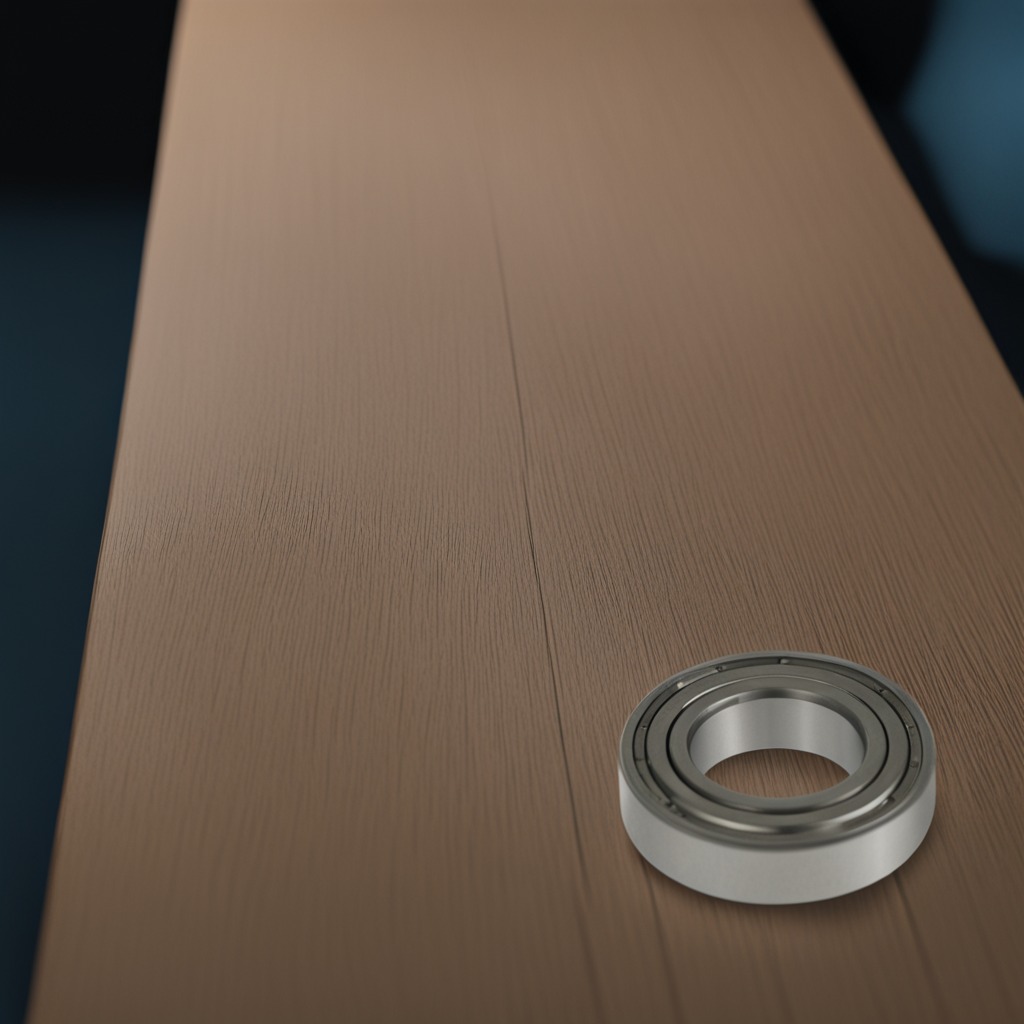
A metal ball bearing is lying on the table with burn marks in a small garage at twilight.